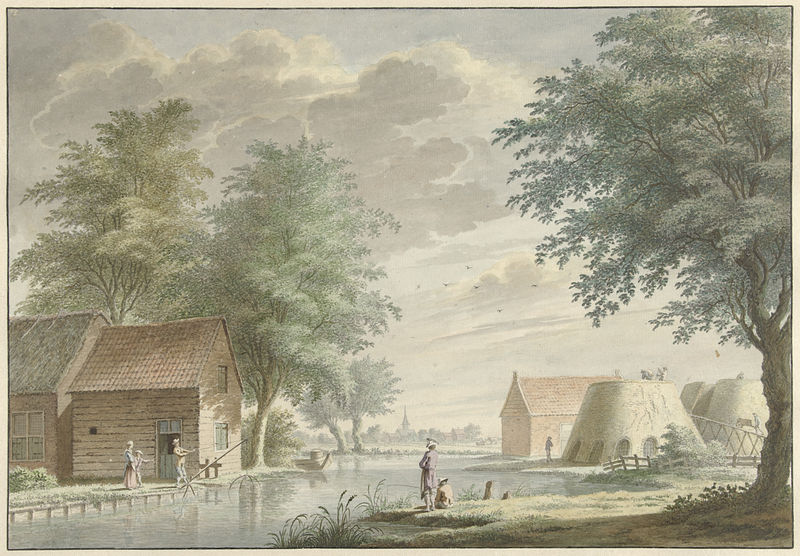
Titel: Kalkovens bij Hillegom
Künstler: Gerard van (1698/99-1772) Rossum
Standort: Amsterdam
Institution: Rijksmuseum
Schlagwörter: baum, himmel, wasser, wolken, fluss, landschaft, menschen, see, fenster, frau, dach, gras, haus, zaun, vögel, kirche, land, boot, dorf, halm, schubkarre, vert, angel, maison, eau, angler, heuschober, bleu, silo, arbres, batiments, pêche, dock, verts